Field crop: maize
Growth stage: 2
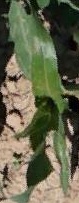
Species: maize